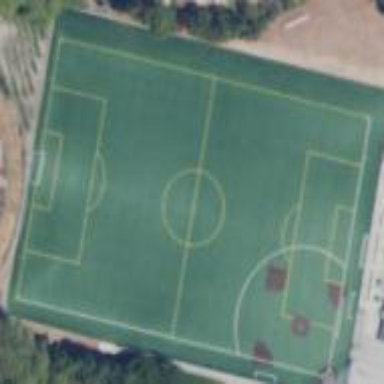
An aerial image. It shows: Soccer pitch for leisureland activities.